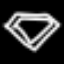
Label: diamond